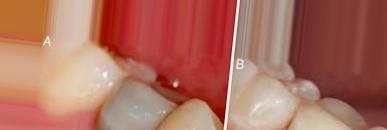
Condition: Tooth Discoloration